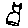
Label: cat